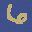
Label: 6